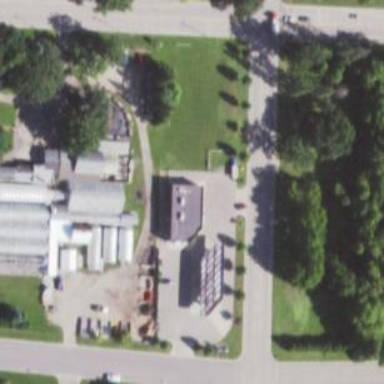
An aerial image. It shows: Convenience shop.